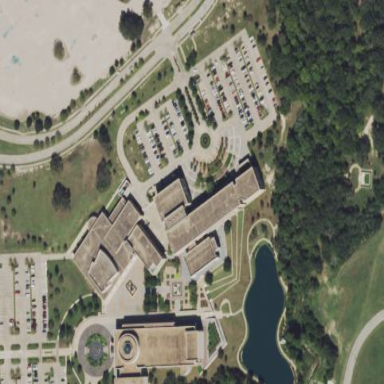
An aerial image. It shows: View of university building.